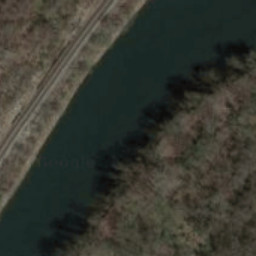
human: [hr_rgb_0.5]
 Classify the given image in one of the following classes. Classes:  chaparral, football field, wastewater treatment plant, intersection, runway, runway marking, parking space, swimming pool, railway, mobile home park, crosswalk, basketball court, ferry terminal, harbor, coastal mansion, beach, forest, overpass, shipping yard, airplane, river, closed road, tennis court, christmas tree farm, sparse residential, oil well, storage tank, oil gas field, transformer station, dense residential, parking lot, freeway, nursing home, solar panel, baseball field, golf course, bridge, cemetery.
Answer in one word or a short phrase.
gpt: river